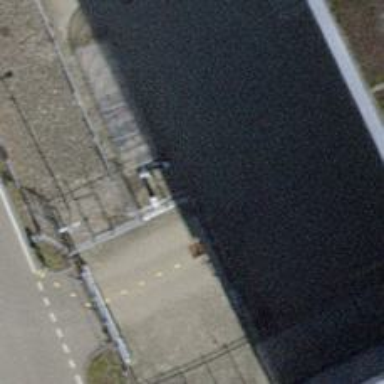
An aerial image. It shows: Wire fence is in place.